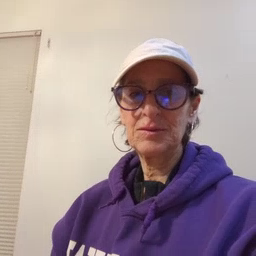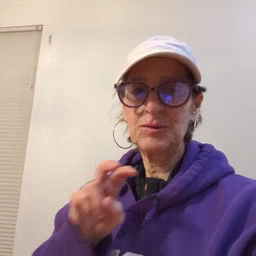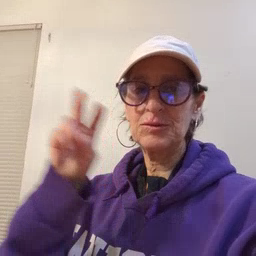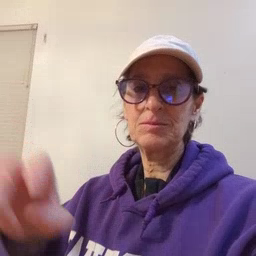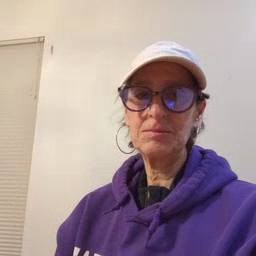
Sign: jump